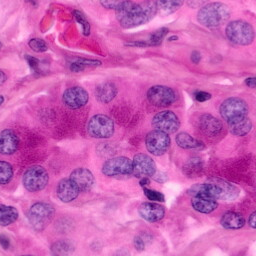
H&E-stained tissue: Pancreatic